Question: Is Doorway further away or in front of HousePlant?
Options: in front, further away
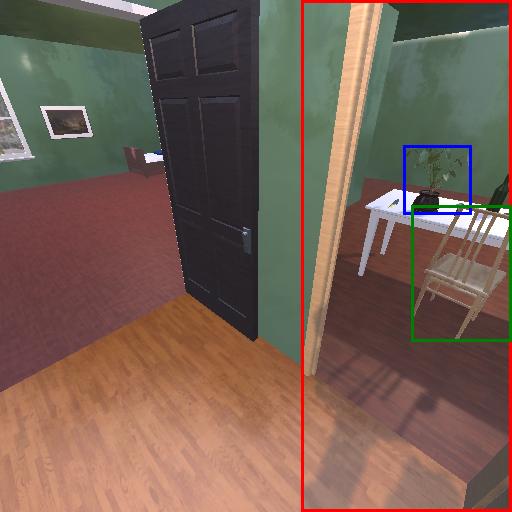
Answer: in front